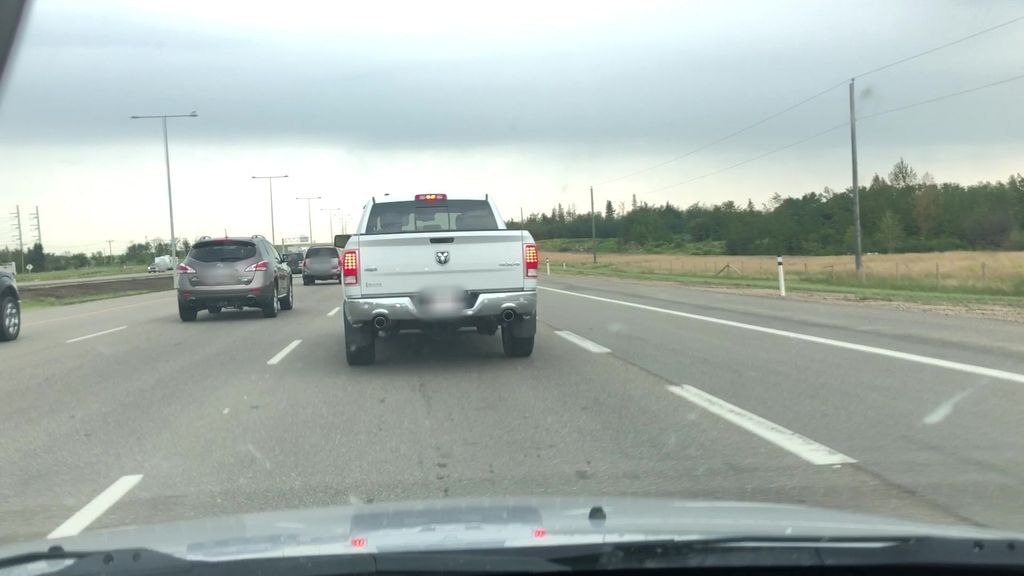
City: edmonton